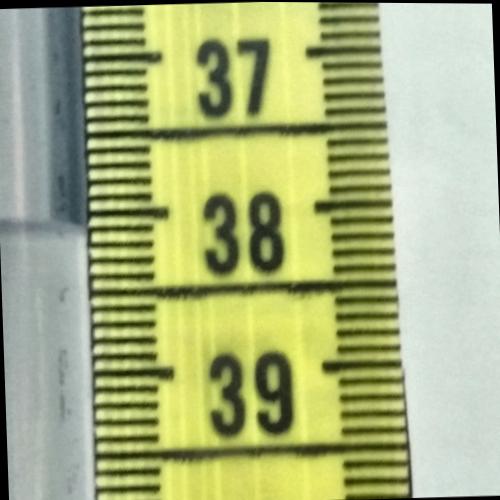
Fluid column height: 38.1 cm